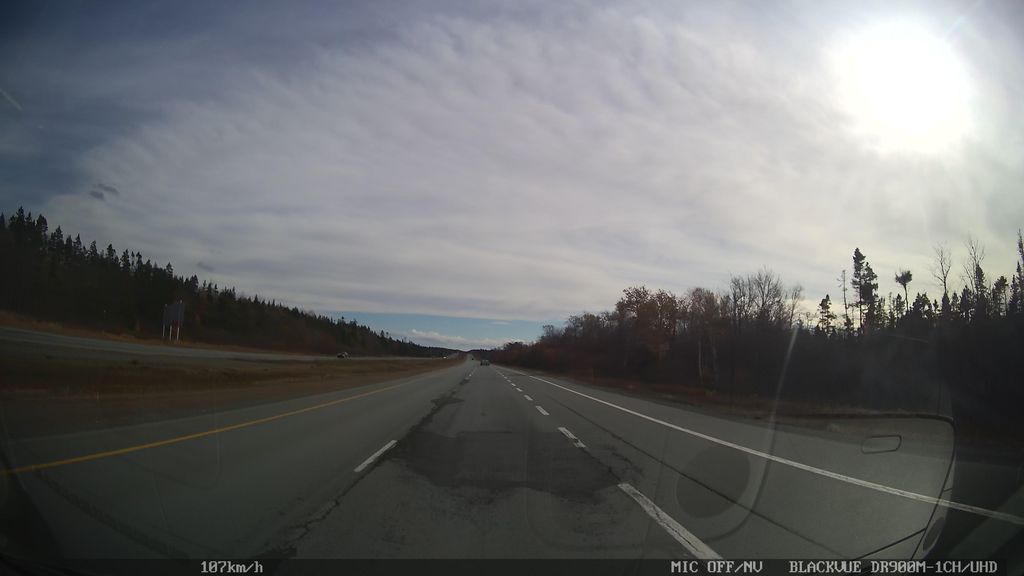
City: halifax